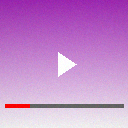
Screen state: on